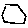
Label: hexagon